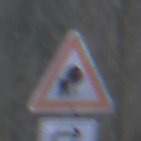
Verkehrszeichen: UnzureichendesLichtraumprofil
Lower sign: RichtungsangabeDurchPfeile5
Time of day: MorningAfternoon
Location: Outdoor (Nature)
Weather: Overcast
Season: Winter
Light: Natural